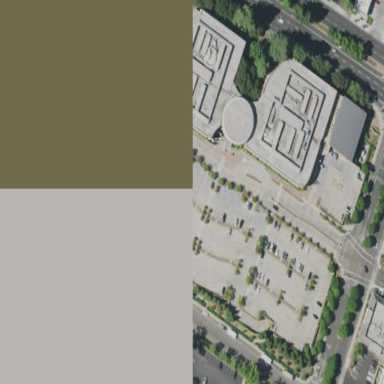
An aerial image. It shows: Healthcare facility identified as hospital.